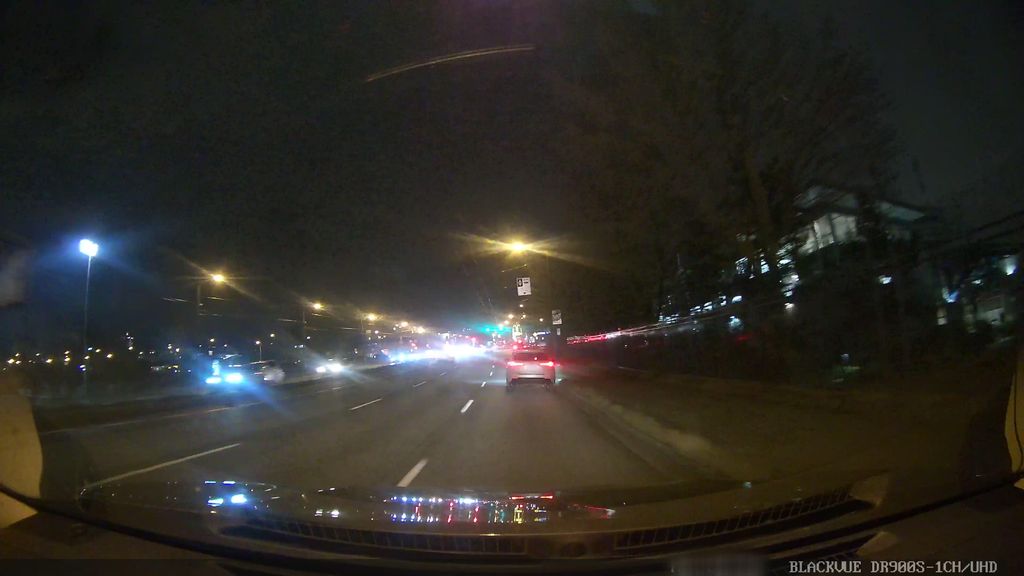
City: vancouver